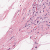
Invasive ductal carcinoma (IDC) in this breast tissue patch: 1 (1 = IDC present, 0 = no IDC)